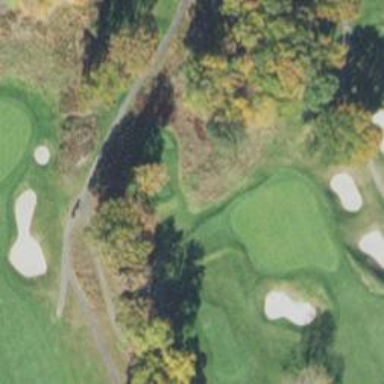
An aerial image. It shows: Golf tee.